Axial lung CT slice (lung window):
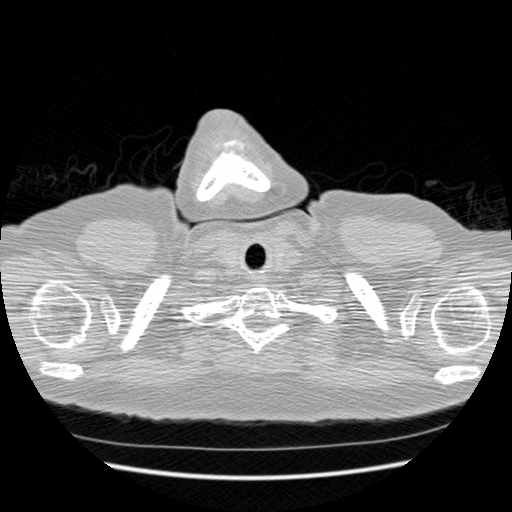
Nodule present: no